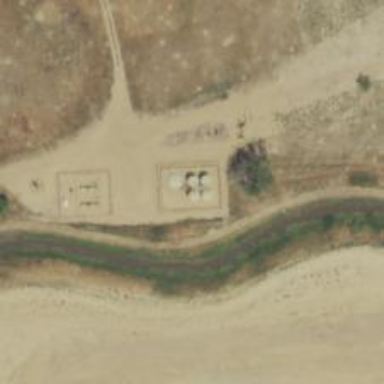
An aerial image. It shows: Storage tank with man-made structure.